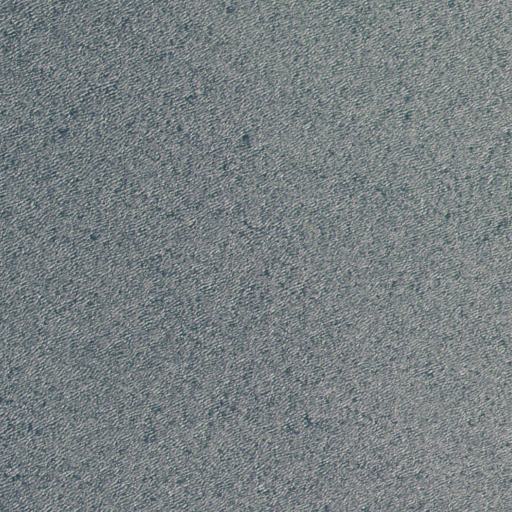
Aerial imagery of valley in Idaho named Grand Valley containing only open water